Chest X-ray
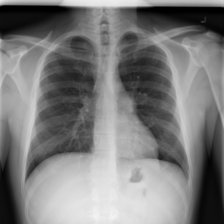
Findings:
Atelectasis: negative
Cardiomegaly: negative
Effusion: negative
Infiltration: negative
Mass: negative
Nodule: negative
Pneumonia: negative
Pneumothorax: negative
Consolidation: negative
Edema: negative
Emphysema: negative
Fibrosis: negative
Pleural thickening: negative
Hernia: negative